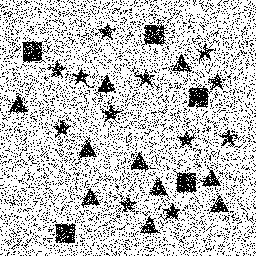
Squares: 5
Triangles: 10
Stars: 12
Total shapes: 27